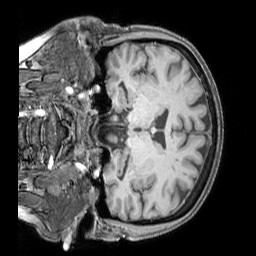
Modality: T1w
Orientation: coronal
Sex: female
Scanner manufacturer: siemens
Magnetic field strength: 3 T
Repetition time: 2.3 s
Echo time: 0.00226 s